Question: When attempting to use the kendo spinner along with knockout bindings, I am providing the property 'decimals' and setting it to '0'. I wish for no decimals to be displayed nor allow for decimals. The problem is, when I use the spinner I get no decimals, but when the value is selected the displayed number defaults back to a 2 decimal display. I'd like to use this, however I can't unless I'm able to limit display and entry to integer only. Has anyone any experience with this same issue?
'''
data-bind="kendoNumericTextBox: { value: UnpaidMinuteDuration, min: 0,
max: 480, step: 5, decimals: 0 }"
'''

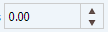
Answer: It is not enough the set 'decimals' property because it only controls the "input mode".
To also change how your value is displayed so you need to set the <URL> which does not display decimals:
'''
data-bind="kendoNumericTextBox: {
value: UnpaidMinuteDuration,
min: 0,
max: 480,
step: 5,
decimals: 0,
format: '0.' }"
'''
Demo <URL>.